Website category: university
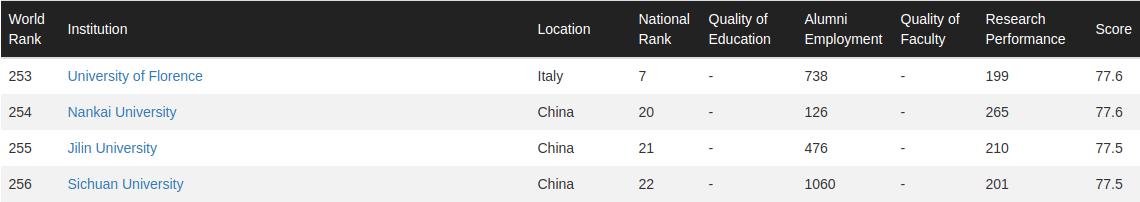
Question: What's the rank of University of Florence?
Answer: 253

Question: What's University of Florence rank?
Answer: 253

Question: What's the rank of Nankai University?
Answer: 254

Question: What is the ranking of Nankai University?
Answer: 254

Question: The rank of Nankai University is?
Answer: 254

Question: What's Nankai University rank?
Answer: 254

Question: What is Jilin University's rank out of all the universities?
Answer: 255

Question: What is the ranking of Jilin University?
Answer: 255

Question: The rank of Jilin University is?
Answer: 255

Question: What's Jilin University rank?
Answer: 255

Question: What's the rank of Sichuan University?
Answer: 256

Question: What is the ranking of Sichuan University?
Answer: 256

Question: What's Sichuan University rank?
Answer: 256

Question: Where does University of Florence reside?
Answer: Italy

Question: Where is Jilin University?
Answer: China

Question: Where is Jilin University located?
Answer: China

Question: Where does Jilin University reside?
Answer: China

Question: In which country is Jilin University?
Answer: China

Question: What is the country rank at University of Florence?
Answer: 7

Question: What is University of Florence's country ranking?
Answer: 7

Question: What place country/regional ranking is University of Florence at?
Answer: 7

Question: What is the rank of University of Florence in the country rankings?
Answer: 7

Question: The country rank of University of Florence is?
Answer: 7

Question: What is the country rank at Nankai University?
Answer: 20

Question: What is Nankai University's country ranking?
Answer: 20

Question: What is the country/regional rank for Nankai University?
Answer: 20

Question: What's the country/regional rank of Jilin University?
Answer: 21

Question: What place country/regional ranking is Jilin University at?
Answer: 21

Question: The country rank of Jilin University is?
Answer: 21

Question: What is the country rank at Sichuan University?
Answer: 22

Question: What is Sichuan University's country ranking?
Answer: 22

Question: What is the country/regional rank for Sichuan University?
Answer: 22

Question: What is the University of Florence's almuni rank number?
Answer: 738

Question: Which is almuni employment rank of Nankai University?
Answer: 126

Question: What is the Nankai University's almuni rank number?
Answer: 126

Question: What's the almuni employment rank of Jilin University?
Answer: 476

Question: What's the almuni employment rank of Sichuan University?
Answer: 1060

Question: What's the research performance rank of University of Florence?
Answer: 199

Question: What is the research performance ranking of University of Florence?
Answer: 199

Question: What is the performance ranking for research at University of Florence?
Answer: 199

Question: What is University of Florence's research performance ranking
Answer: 199

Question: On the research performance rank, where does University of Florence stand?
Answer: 199

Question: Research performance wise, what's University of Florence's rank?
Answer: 199

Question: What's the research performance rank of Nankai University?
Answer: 265

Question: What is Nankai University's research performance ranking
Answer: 265

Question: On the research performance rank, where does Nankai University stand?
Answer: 265

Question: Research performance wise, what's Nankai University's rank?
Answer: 265

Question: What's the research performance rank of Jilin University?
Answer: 210

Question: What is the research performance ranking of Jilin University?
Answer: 210

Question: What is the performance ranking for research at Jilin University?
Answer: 210

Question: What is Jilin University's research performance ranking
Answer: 210

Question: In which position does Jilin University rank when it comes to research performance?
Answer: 210

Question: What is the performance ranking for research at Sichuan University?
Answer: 201

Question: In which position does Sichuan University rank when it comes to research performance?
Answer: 201

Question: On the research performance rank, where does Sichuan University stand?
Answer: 201

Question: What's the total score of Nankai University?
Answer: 77.6

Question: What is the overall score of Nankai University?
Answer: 77.6

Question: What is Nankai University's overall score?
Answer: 77.6

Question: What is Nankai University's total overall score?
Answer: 77.6

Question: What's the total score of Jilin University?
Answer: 77.5

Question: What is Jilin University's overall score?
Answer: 77.5

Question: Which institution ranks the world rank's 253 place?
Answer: University of Florence

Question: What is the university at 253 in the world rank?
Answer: University of Florence

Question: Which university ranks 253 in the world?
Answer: University of Florence